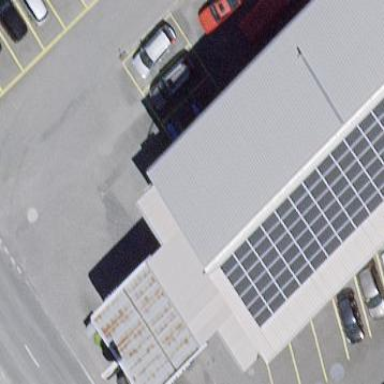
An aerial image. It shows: View of roof of building.